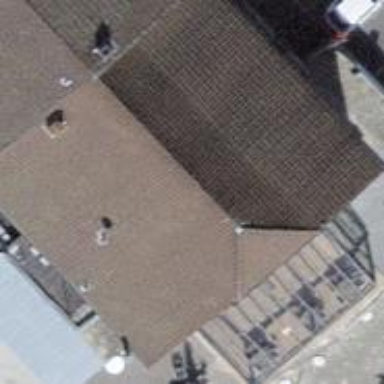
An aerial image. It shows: Restaurant.